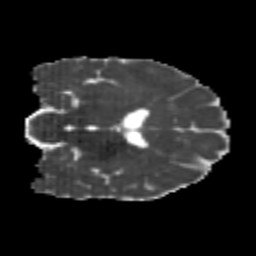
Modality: MD
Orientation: coronal
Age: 20
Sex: male
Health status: healthy
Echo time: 0.074 s